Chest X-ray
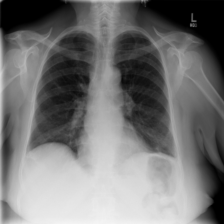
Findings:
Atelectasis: positive
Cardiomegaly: negative
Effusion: negative
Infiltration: negative
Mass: negative
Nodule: negative
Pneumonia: negative
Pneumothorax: negative
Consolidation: positive
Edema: negative
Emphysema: negative
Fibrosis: negative
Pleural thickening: negative
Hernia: negative